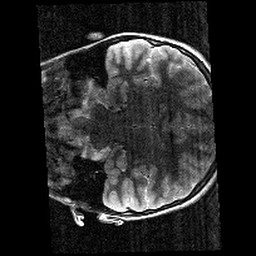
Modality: T2w
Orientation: coronal
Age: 13
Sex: female
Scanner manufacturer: siemens
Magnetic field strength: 3 T
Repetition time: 9.23 s
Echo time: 0.067 s